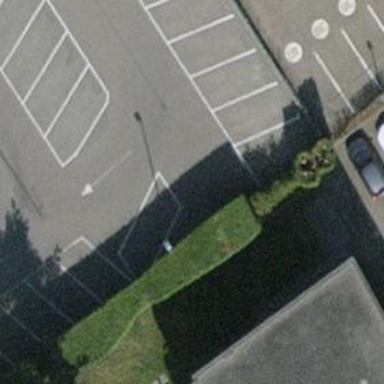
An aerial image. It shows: Parking aisle designated as service road.